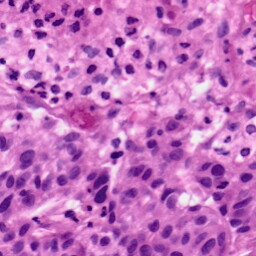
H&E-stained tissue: Skin